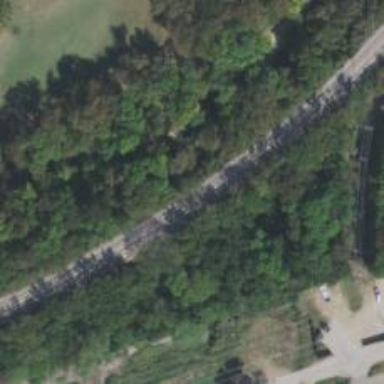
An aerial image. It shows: Railway track.